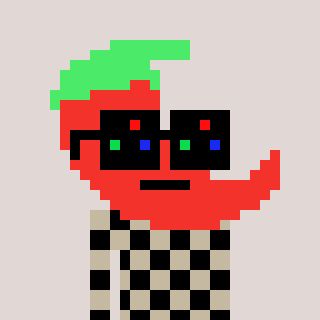
a pixel art character with square black sunglasses, a chilli-shaped head and a bege-colored body on a warm background